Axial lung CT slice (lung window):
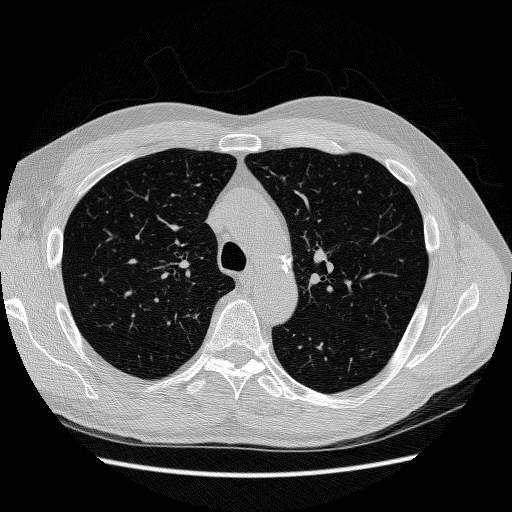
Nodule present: no